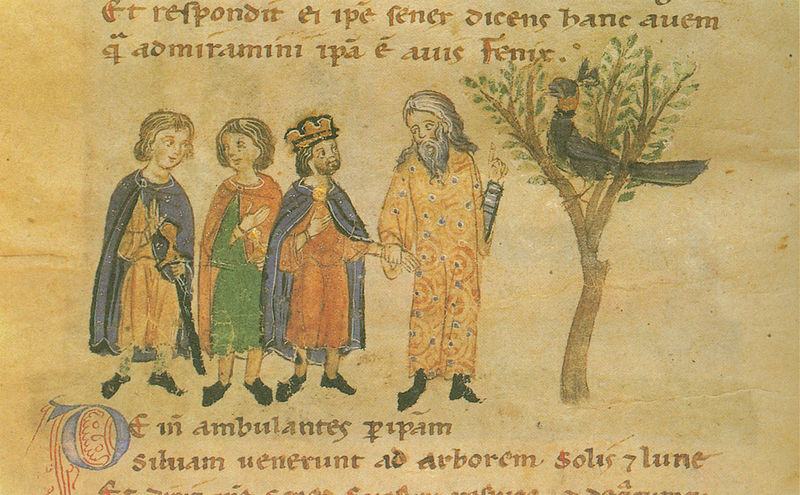
Titel: Alexanderroman
Institution: Leipzig, Stadtbibliothek
Schlagwörter: baum, blau, blätter, umhang, vogel, gelb, grün, menschen, braun, grau, männer, orange, schwarz, szene, rot, bart, geschichte, kleidung, vollbart, bild, gesten, zweige, gewand, mantel, gewänder, krone, locken, schrift, schuhe, farbe, könig, zeigefinger, zeigen, greis, buch, seite, illustration, schwert, text, pfau, ritter, jesus, mittelalter, könige, weiser, asche, gewellt, kronr, latein, grauhaarig, raubtier, initial, apostel, buchmalerei, majuskel, aposteln, gelockt, drei könige, mánner, gewelltes haar, gewellte haare, 1100, apostelns, fenix, ambulantes